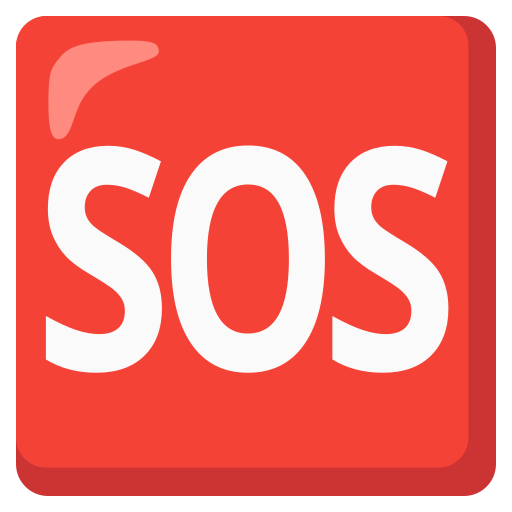
Emoji: 🆘